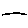
Label: line